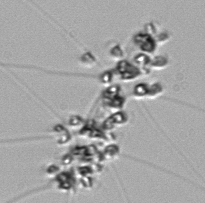
Label: Chaetoceros_didymus_TAG_external_flagellate